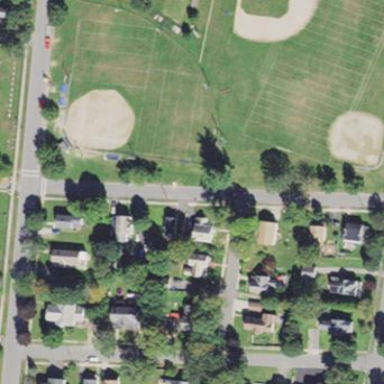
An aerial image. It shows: Baseball pitch for leisure land.